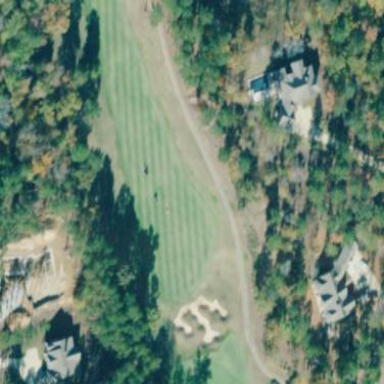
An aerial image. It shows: Area of rough grass used for golf.